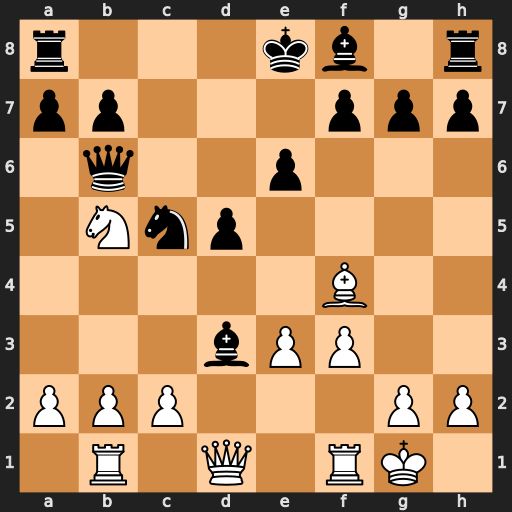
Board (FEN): r3kb1r/pp3ppp/1q2p3/1Nnp4/5B2/3bPP2/PPP3PP/1R1Q1RK1
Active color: w
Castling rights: kq
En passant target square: -
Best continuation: Nc7+ Qxc7 Bxc7